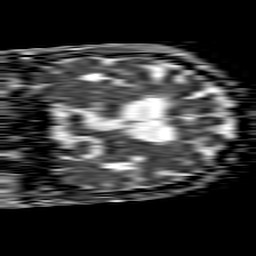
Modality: ADC
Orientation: coronal
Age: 67
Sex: male
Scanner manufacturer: philips
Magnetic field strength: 1.5 T
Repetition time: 4.6 s
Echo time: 0.08517 s